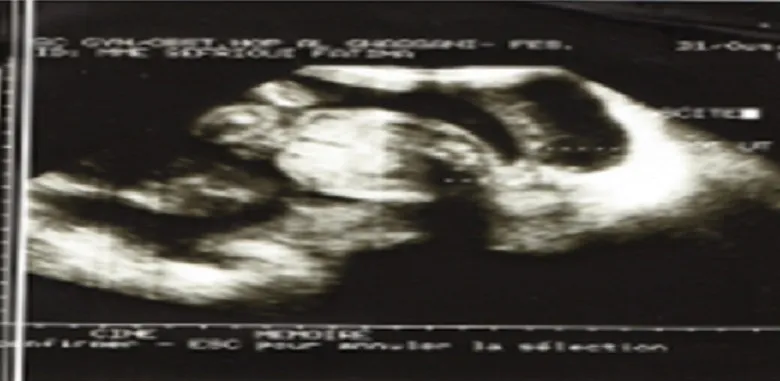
Obstetric ultrasound image showing a pregnancy at 23 weeks of amenorrhoea with ascites.
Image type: radiology (ultrasound)